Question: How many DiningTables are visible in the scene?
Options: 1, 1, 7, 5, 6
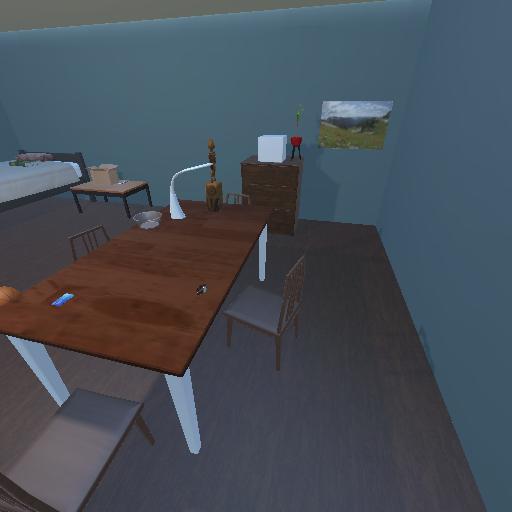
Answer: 1